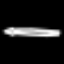
Label: pencil